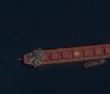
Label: Cargo_ship